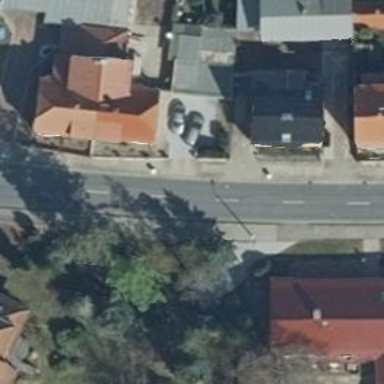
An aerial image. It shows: Smooth asphalt road in residential area.